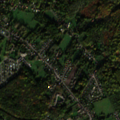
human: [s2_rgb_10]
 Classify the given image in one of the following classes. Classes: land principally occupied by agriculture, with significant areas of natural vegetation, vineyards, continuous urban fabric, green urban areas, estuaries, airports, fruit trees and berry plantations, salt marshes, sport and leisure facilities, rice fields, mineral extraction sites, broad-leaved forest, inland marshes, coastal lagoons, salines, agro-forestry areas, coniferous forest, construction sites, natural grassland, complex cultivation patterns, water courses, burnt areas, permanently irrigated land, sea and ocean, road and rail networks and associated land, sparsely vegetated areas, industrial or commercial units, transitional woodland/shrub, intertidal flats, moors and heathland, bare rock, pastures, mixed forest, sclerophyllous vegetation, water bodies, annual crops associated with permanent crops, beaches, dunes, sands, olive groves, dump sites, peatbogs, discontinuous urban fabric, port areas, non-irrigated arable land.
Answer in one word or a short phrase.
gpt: discontinuous urban fabric, land principally occupied by agriculture, with significant areas of natural vegetation, broad-leaved forest